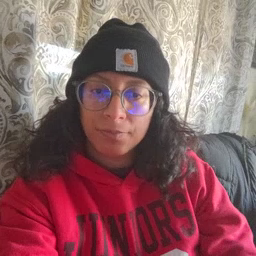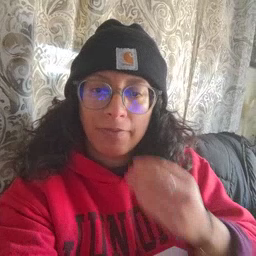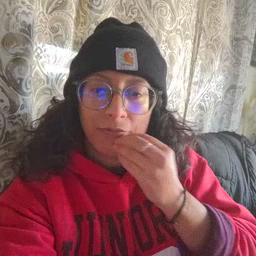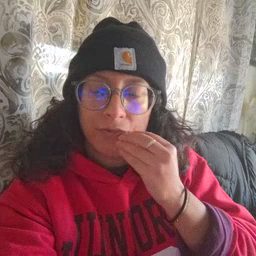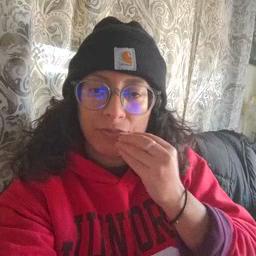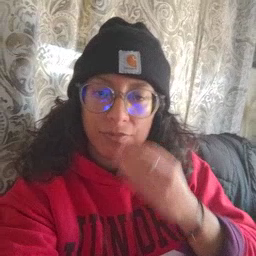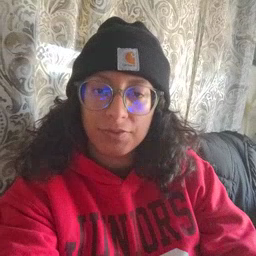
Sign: food